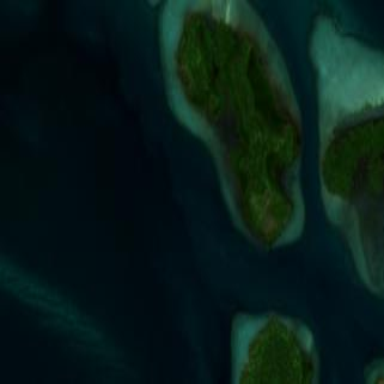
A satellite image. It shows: Islet located along the natural coastline.